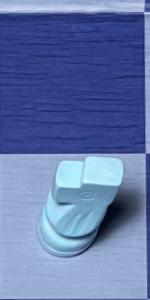
Label: Knight_White